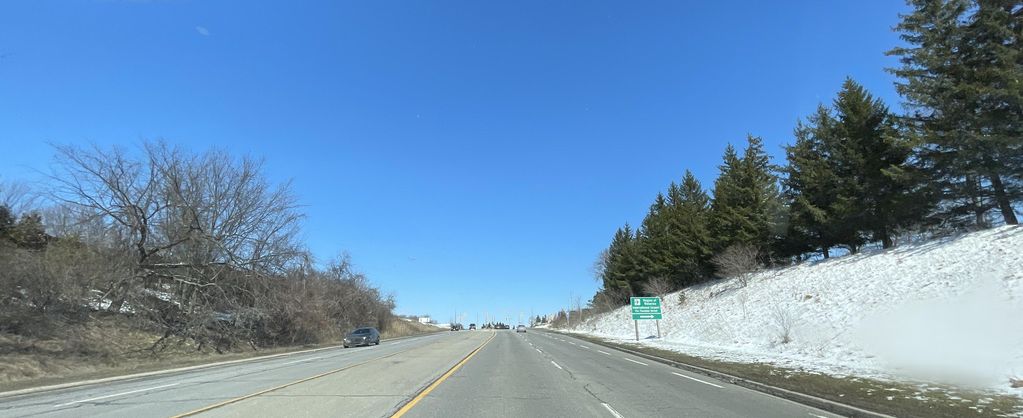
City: kitchener-waterloo